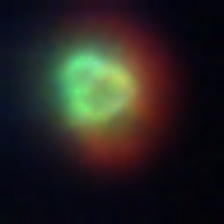
Taxon: NanoPlankton
Group: Other